Question: I have an MVC 3 application, it use asp validation
when the user logs in the app the validadion succeed and sotore user name in a session variable.
At here everithing works fine.
then in the AccountController i Set a RedirectionToAction, to another controller, here the session variables are lost.
'''
**//HERE THE VARIABLES ARE LOST AND AN ERROR HAPPENS**
return RedirectToAction("menuOtbr", "Menu", new { area = "Configuracion" });
'''
I've tryed
1. Change from InProc to ServerState and problem persists,
2. Deactivate my AV.
3. Adding protected void Session_Start(){} nothing happens. the session doesn't start or restart again.
4. Other many suggestions almost all articles published with this related topic was readed an applyed by me.
here is my code:
'''
[HttpPost]
public ActionResult LogOn(LogOnModel model, string returnUrl)
{
if (ModelState.IsValid)
{
// Se inicializa variables para el gestor de mensajes
SessionBag.Current.ErrorMessageAuto = new ArrayList();
SessionBag.Current.ErrorMessage = null;
SessionBag.Current.ErrorReturnTo = null;
//Se verifica si el usuario es valido en el contexto de SQL Server, esto para guardar
//compatibilidad con el diseno de Merlin para Escritorio.
Db_Conexion db = new Db_Conexion(model.UserName,model.Password);
if (!db.connect())
{
model.UserName = null;
model.Password = null;
SessionBag.Current.ErrorReturnTo = "link";
SessionBag.Current.ErrorMessage = db.ExceptionsText();
return View("Mensajes");
}
db.close();
if (Membership.ValidateUser(model.UserName, model.Password))
{
FormsAuthentication.SetAuthCookie(model.UserName, model.RememberMe);
SessionBag.Current.UserName = model.UserName;
if (Url.IsLocalUrl(returnUrl) && returnUrl.Length > 1 && returnUrl.StartsWith("/")
&& !returnUrl.StartsWith("//") && !returnUrl.StartsWith("/\"))
{
return Redirect(returnUrl);
}
else
{
**//HERE THE VARIABLES ARE LOST AND AN ERROR HAPPENS**
return RedirectToAction("menuOtbr", "Menu", new { area = "Configuracion" });
}
}
else
{
ModelState.AddModelError("", "The user name or password provided is incorrect.");
}
}
// If we got this far, something failed, redisplay form
return View(model);
}
'''
I have the account controller at root's project and another controllers structured by areas.

Almost 10 days spent trying to solve this. Any Ideas, help would be very apreciated.
The same error happens boot at deployment or production.
This article <URL>
say about some IIS configuration. But doesn't explain exactly what things need to be configured.
SessionBags Code
'''
using System;
using System.Collections.Generic;
using System.Linq;
using System.Web;
using System.Dynamic;
namespace ParadigmaNet.Infraestructure
{
public sealed class SessionBag : DynamicObject
{
private static readonly SessionBag sessionBag;
static SessionBag()
{
sessionBag = new SessionBag();
}
private SessionBag()
{
}
private HttpSessionStateBase Session
{
get { return new HttpSessionStateWrapper(HttpContext.Current.Session); }
}
public override bool TryGetMember(GetMemberBinder binder, out object result)
{
result = Session[binder.Name];
return true;
}
public override bool TrySetMember(SetMemberBinder binder, object value)
{
Session[binder.Name] = value;
return true;
}
public override bool TryGetIndex(GetIndexBinder
binder, object[] indexes, out object result)
{
int index = (int)indexes[0];
result = Session[index];
return result != null;
}
public override bool TrySetIndex(SetIndexBinder binder,
object[] indexes, object value)
{
int index = (int)indexes[0];
Session[index] = value;
return true;
}
public static dynamic Current
{
get { return sessionBag; }
}
}
}
'''
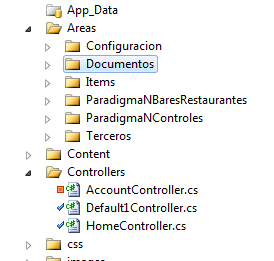
Answer: After days and hours of tests, Found some problems on web.config.
Recently we change our app from MVC3 to MVC4, and find some diferences between web.config on boot strucutres, we made some changes, drop some keys and add others.
After that everything is working ok.
We generate a clean MVC4 app then compare web.config with the old web.config and procceed to remove some keys and modify anothers.